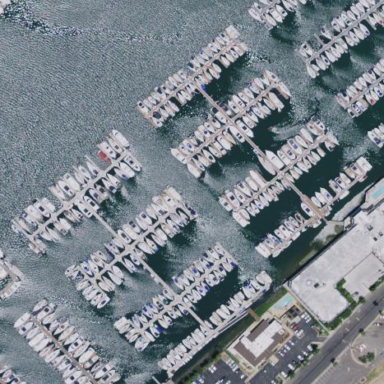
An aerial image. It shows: Marina area for leisure land.